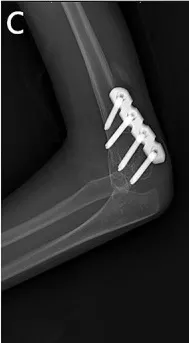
Correction of cubitus varus. (c) Lateral view of the left elbow at 3-month follow-up.
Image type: radiology (x_ray)